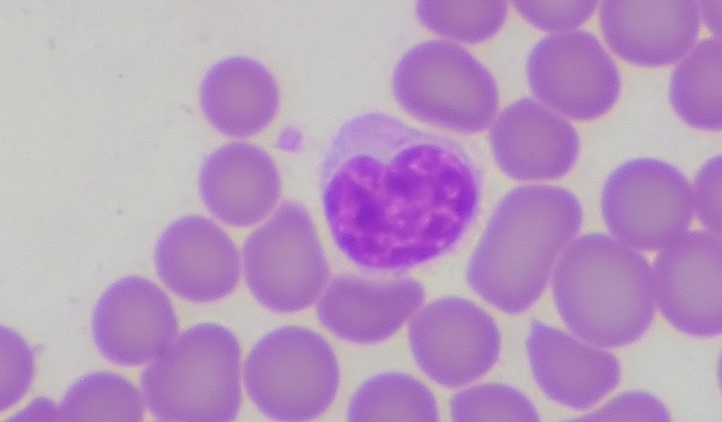
White blood cell type: Lymphocyte